Field crop: maize
Growth stage: 2
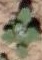
Species: chenopodium